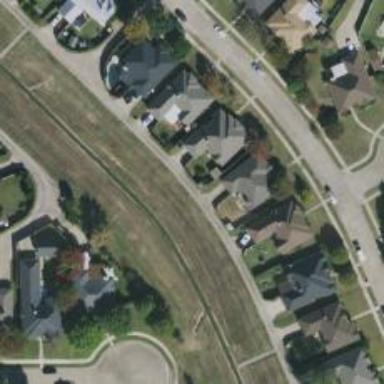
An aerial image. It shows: Alley classified as service road.